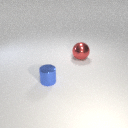
large red metal sphere to the right of small blue metal cylinder